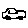
Label: car